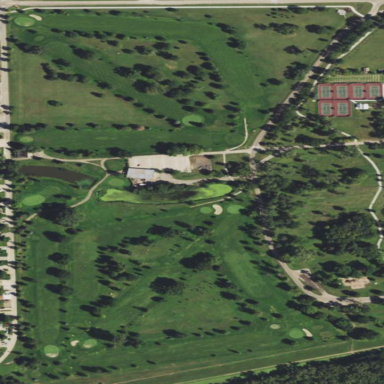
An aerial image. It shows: Golf course.